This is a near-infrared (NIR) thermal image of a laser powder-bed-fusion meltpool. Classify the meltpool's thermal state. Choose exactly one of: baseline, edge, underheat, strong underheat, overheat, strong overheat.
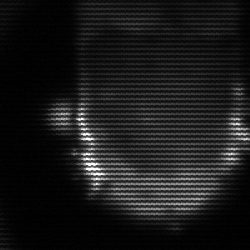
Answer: baseline